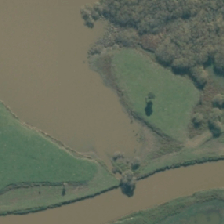
Land cover: lake_pond